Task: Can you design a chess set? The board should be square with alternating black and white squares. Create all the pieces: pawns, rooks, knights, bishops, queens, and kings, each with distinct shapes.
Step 2996:
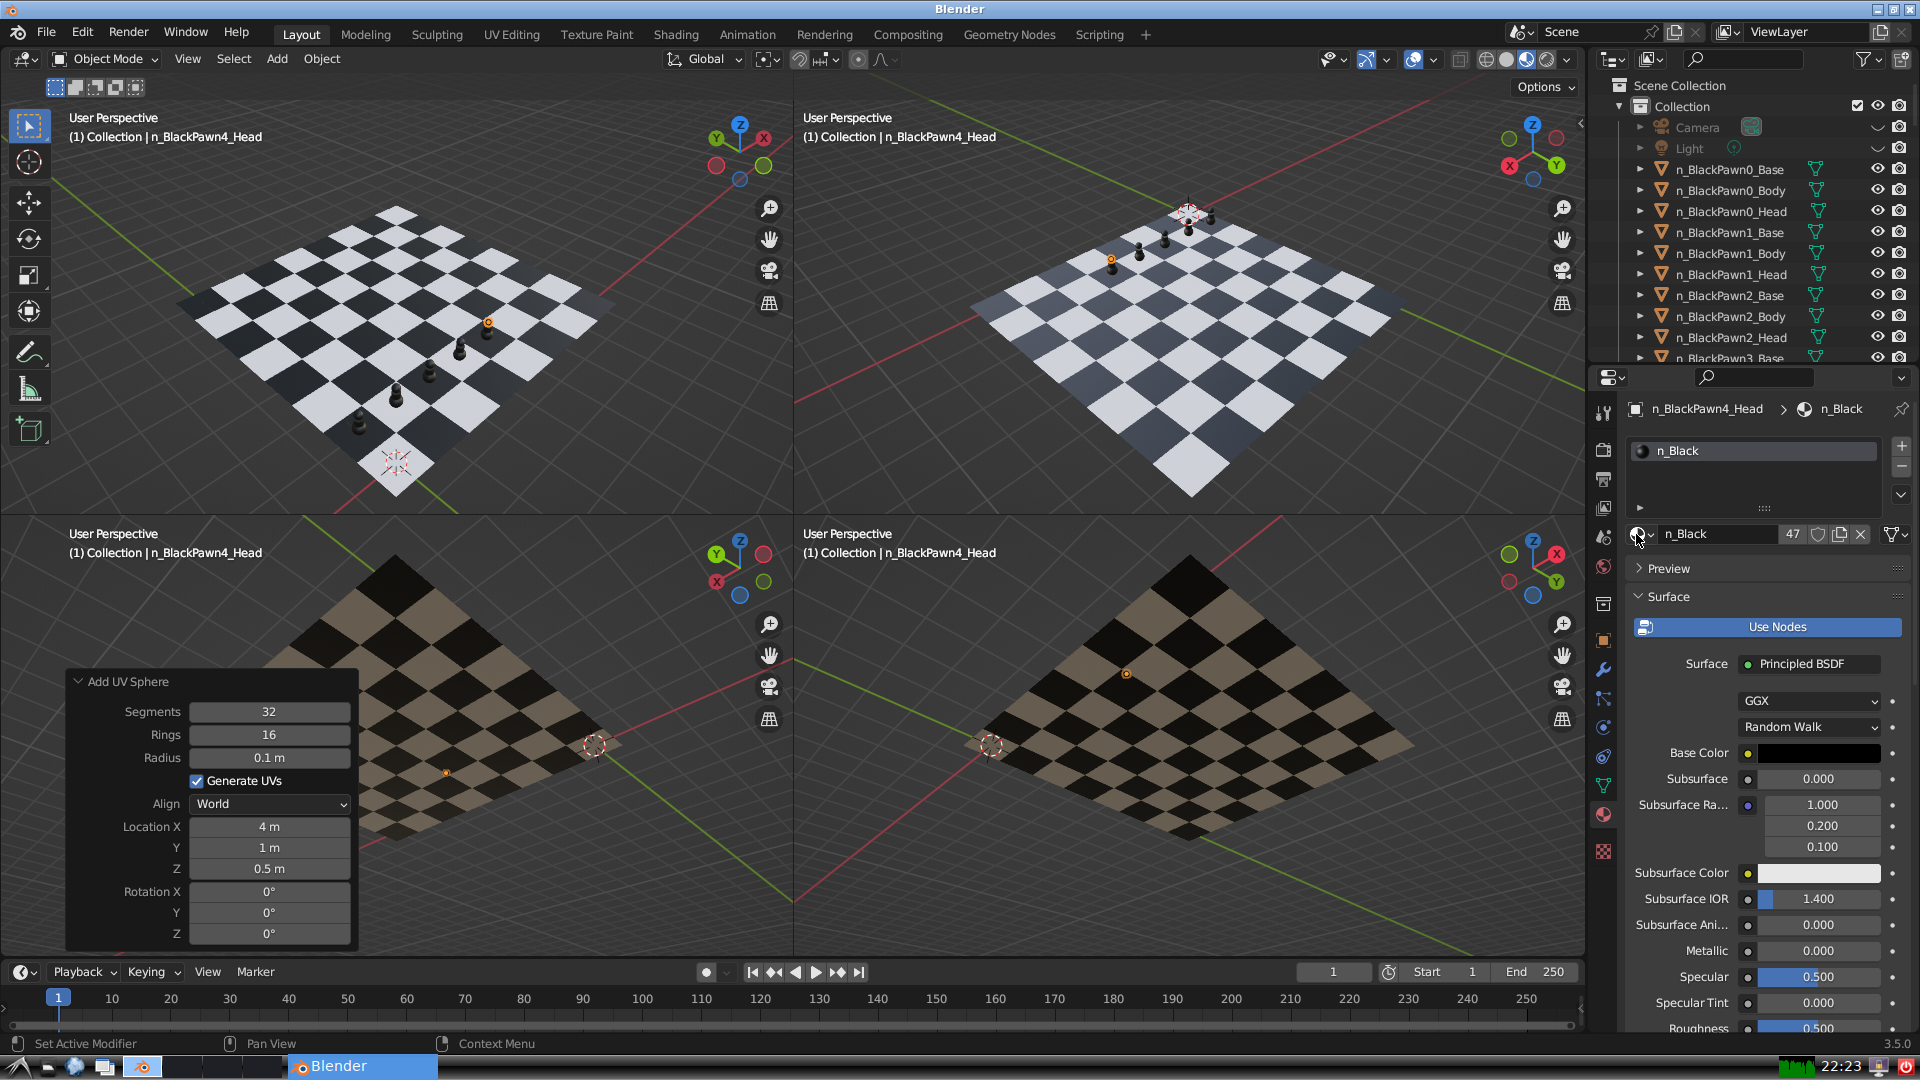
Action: {"mouse_move": [278, 58]}